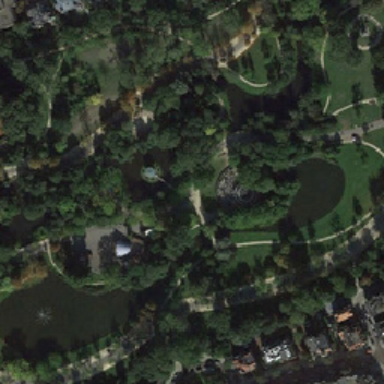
Many green plants and green lands of it .